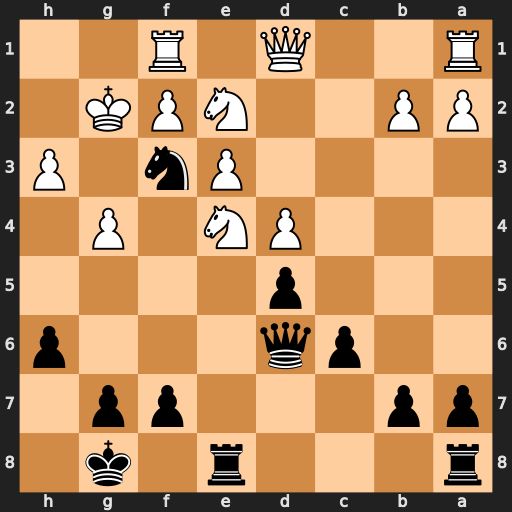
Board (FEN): r3r1k1/pp3pp1/2pq3p/3p4/3PN1P1/4Pn1P/PP2NPK1/R2Q1R2
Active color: b
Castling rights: -
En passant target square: -
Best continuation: Qh2+ Kxf3 dxe4#